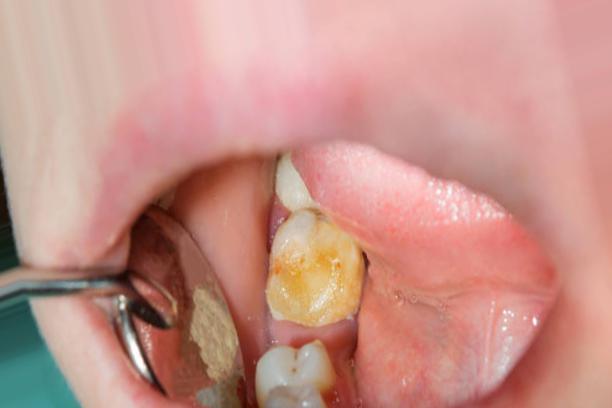
Condition: Caries